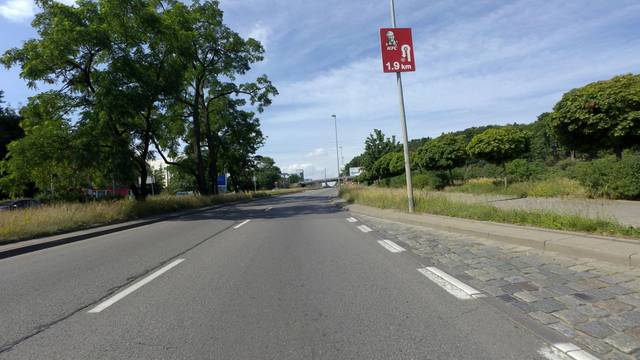
Region: Germany
Coordinates: 53.416, 14.53